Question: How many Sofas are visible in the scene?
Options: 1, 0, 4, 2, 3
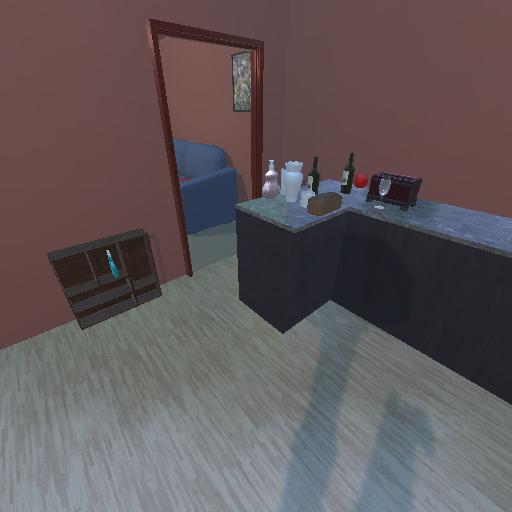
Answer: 1